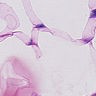
Metastatic tissue present: no